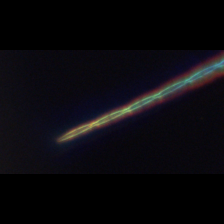
Taxon: Psuedo-nitzschia
Group: Diatoms